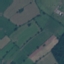
Land use / land cover: Pasture